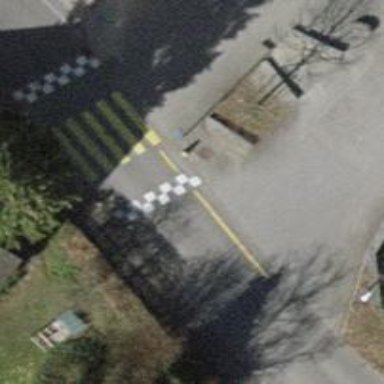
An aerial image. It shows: Bollard made of concrete.